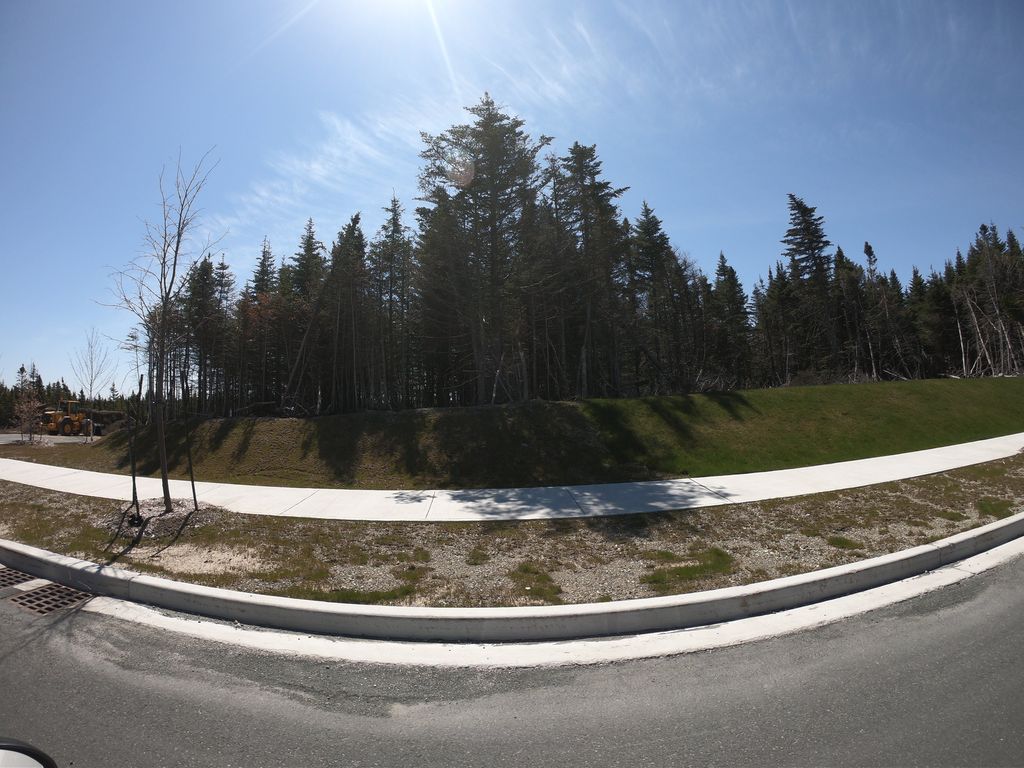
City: st_johns